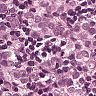
Metastatic tissue present: yes